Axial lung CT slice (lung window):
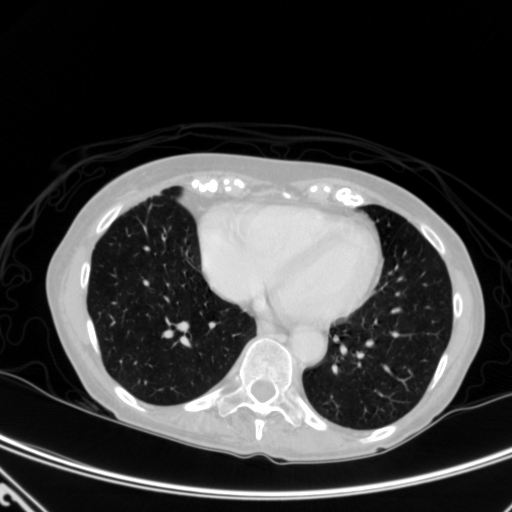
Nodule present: no